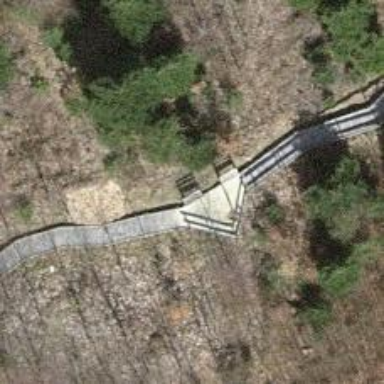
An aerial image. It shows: Bench.